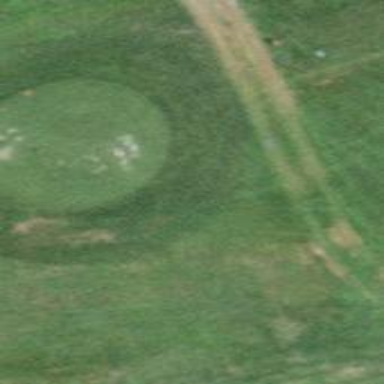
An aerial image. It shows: Golf tee on grassy land.